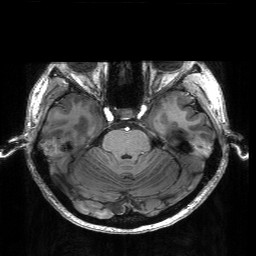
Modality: T1w
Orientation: coronal